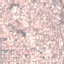
Land use / land cover class: Residential